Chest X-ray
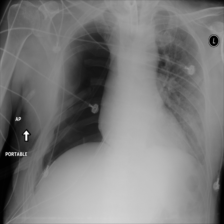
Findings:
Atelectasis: negative
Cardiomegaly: negative
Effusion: negative
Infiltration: negative
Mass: negative
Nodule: negative
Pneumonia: negative
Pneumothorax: negative
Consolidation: negative
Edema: negative
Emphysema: negative
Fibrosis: negative
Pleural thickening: negative
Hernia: negative